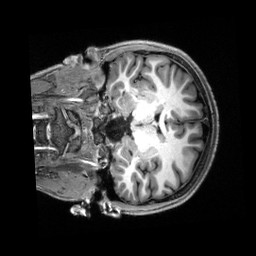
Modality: T1w
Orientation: coronal
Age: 20
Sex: female
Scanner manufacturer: siemens
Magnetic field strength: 3 T
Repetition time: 2.5 s
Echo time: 0.00222 s